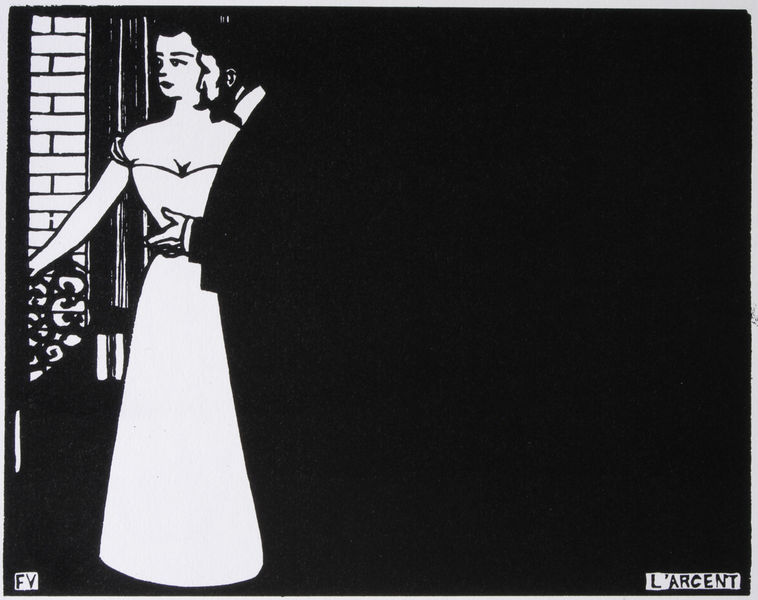
Titel: Das Geld aus der Serie der "Intimités"
Künstler: Félix Vallotton
Standort: Zürich
Institution: ETH Graphische Sammlung
Schlagwörter: dunkel, hand, mann, schatten, weiß, menschen, ausschnitt, brust, busen, fenster, frankreich, frau, geste, haar, holz, kleid, licht, mund, nacht, nase, ohr, raum, reden, schwarz, terasse, tür, unterhalten, zeichnung, zimmer, ausblick, blick, dame, haus, gespräch, ornament, anzug, bart, hemd, schnurrbart, wand, arm, augen, gesicht, kragen, mensch, rahmen, silber, stehen, stein, steine, hände, porträt, schauen, signatur, vorhang, brüstung, gitter, auge, dunkelheit, figur, haare, paar, personen, dekollete, dekolletee, kontrast, schulter, aussicht, balkon, holzschnitt, klar, vallotton, kuss, liebe, valloton, unterhaltung, zwei, flächen, leer, mauer, ziegel, grafik, graphik, felix vallotton, linien, backstein, türe, signiert, rand, braut, jugendstil, nasen, felix, geländer, rüschen, abendkleid, schulterfrei, gentleman, links, geld, kontur, druck, druckgraphik, linolschnitt, lithographie, schnitt, schwarz-weiss, comic, linol, streit, festlich, toulouse, beardsley, scherenschnitt, argent, balkom, bedrohung, dekoletee, felix vallonton, gestus, l argent, l'rcent, l´arcent, noir, schnörkel, schwärze, serie, talie, weß, ziegeln, ziegelsteine, ziegelwand, öffnung, ziegelmauer, ziegelstein, fv, fy, l'arcent, arcent, arent